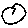
Label: circle